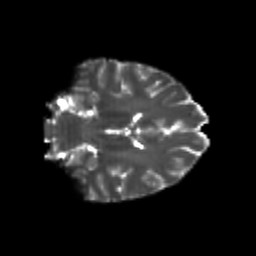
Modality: T2w
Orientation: coronal
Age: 21
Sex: male
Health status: healthy
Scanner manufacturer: philips
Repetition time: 7.391 s
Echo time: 0.08599 s